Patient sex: M
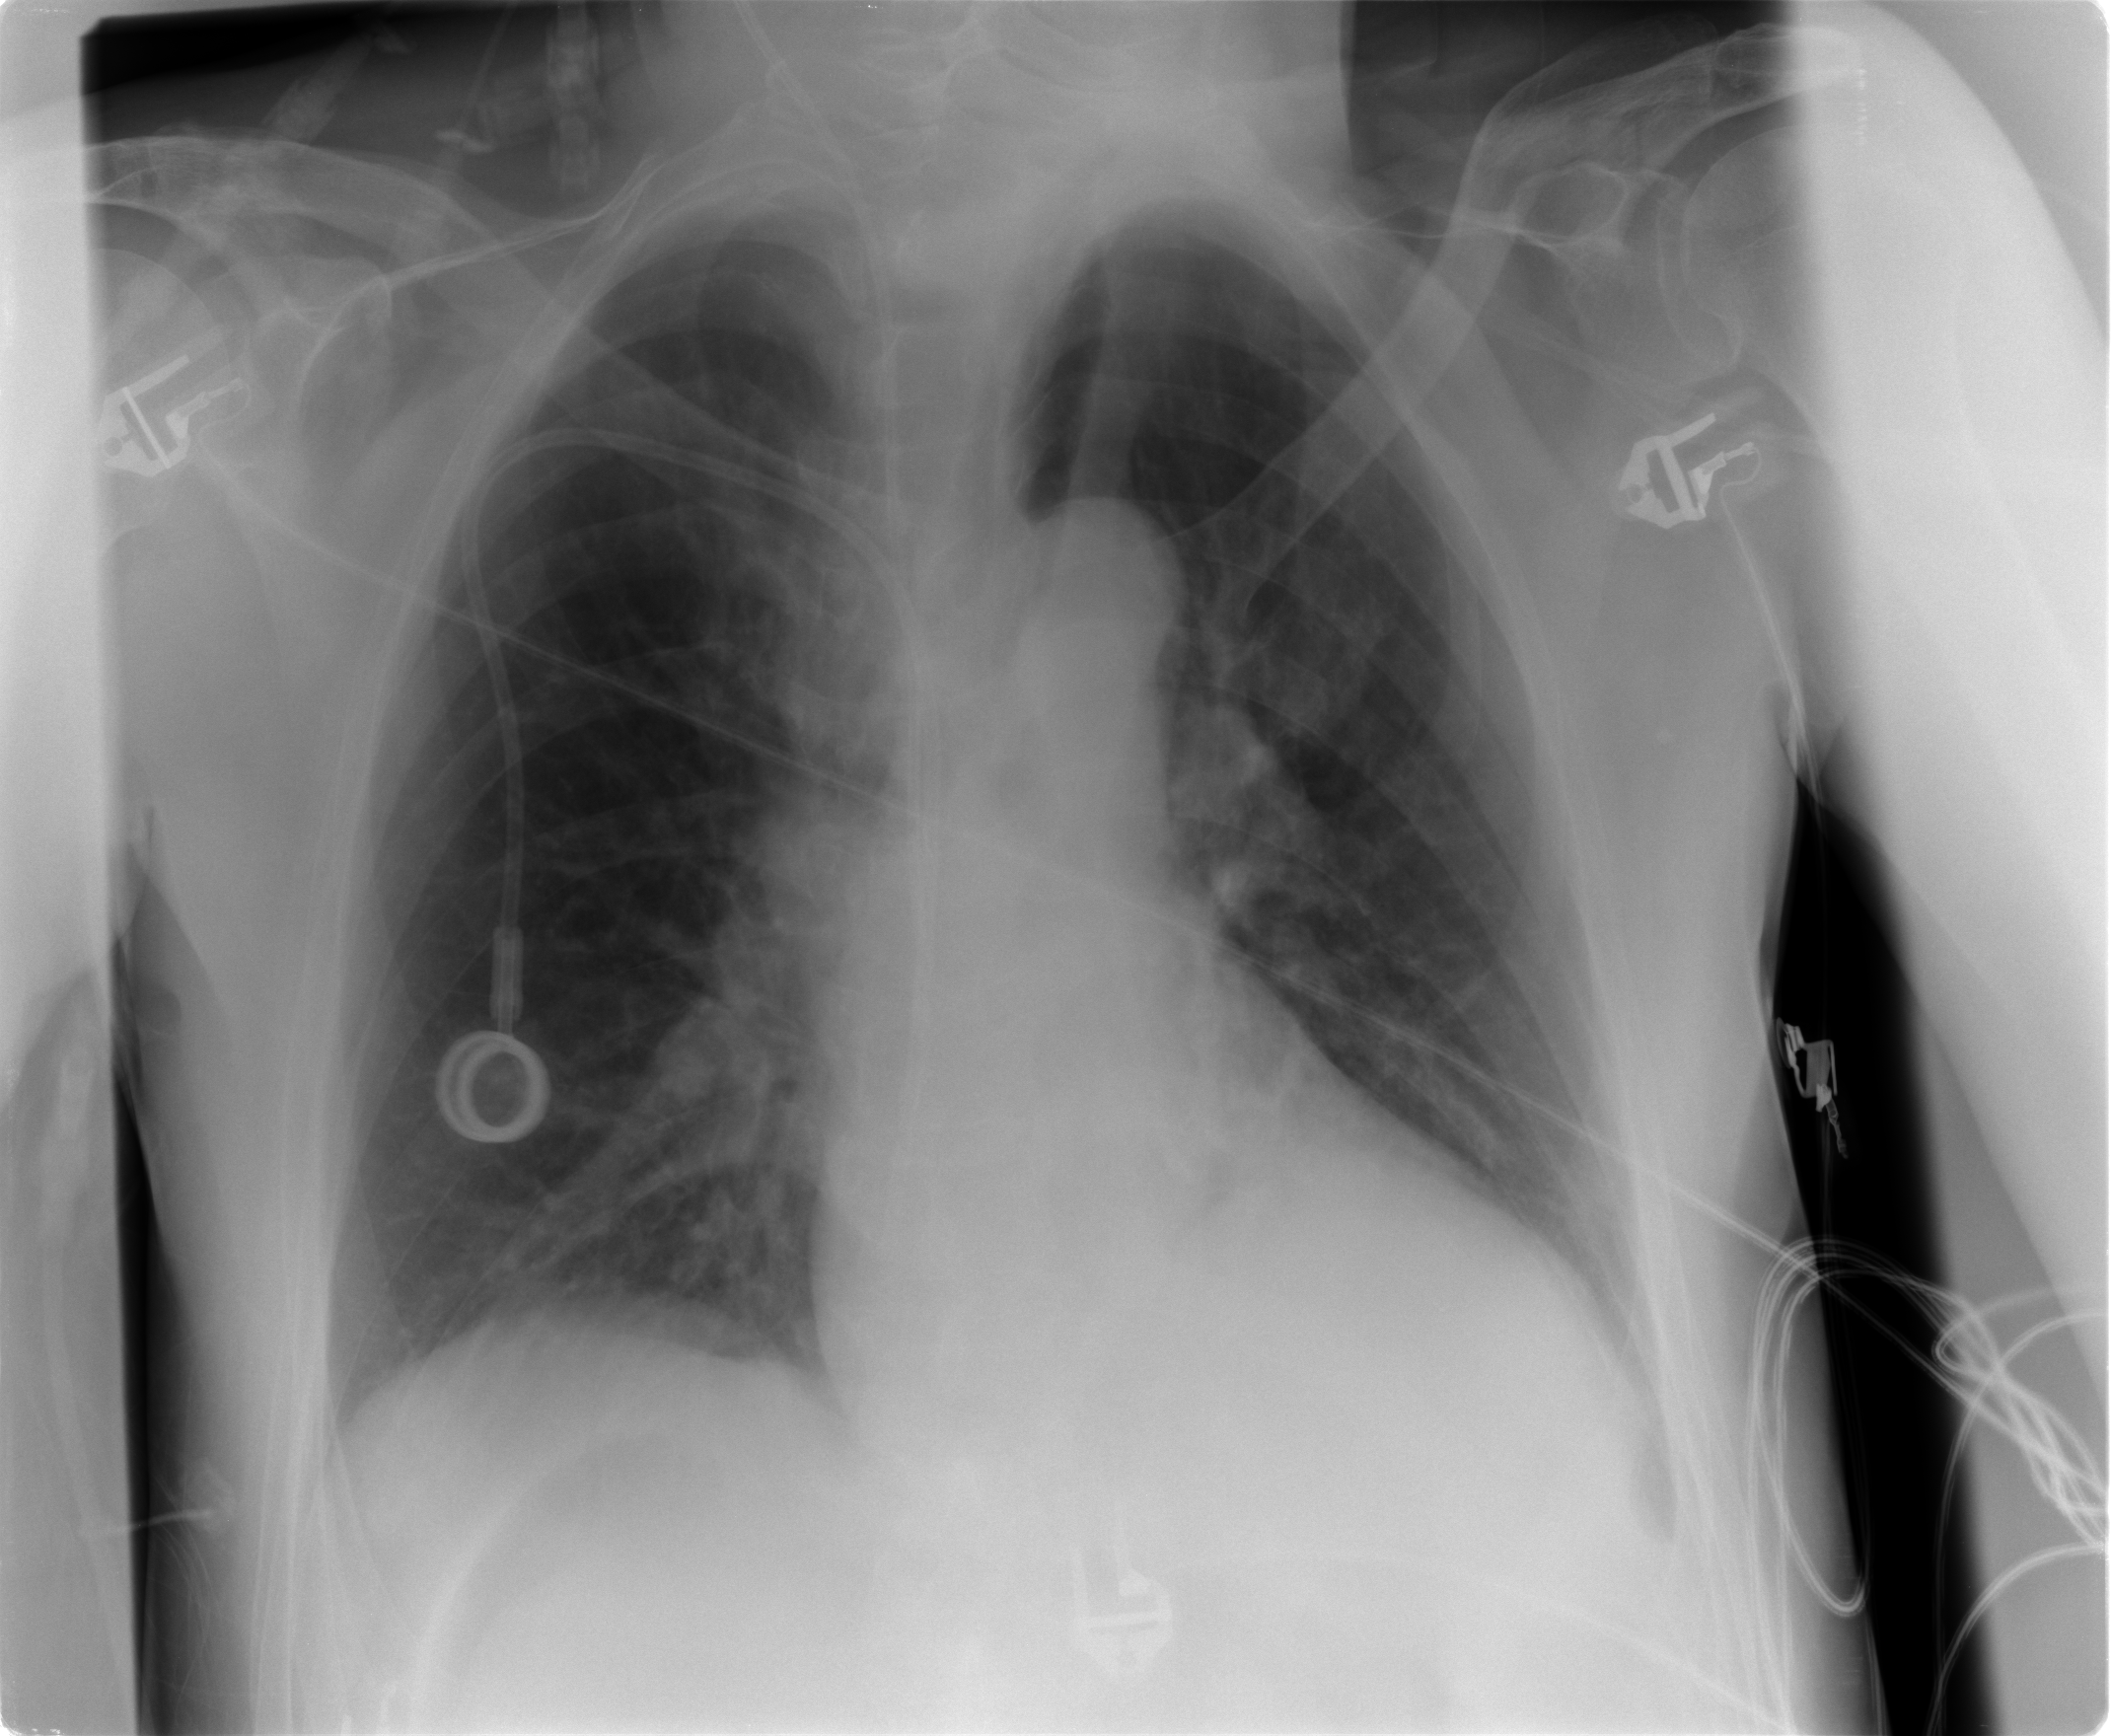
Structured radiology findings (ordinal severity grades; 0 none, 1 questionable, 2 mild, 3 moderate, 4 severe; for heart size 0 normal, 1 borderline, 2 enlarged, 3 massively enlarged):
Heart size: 0
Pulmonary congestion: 0
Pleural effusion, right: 0
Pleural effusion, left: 1
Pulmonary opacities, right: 0
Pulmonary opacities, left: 0
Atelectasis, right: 2
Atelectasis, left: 2